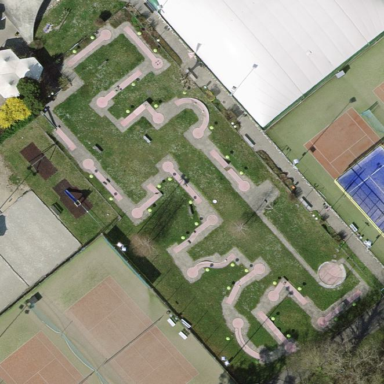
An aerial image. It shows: Miniature golf course.